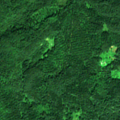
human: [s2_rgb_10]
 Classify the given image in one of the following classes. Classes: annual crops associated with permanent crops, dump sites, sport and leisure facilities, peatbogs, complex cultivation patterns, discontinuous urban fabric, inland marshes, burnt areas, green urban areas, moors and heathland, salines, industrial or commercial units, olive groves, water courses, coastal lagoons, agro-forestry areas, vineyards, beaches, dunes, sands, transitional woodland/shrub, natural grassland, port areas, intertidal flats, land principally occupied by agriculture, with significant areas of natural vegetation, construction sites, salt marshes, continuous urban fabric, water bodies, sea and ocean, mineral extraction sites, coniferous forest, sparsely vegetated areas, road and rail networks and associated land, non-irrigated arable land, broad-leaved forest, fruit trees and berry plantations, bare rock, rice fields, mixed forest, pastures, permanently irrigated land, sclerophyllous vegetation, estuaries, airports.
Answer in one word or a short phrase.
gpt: complex cultivation patterns, coniferous forest, mixed forest